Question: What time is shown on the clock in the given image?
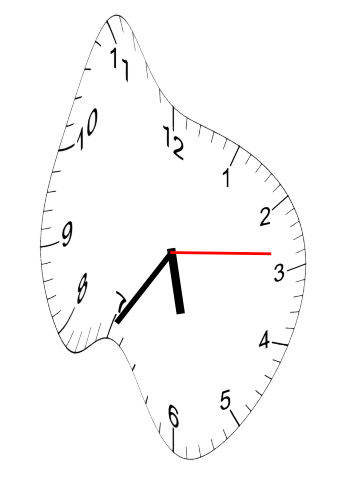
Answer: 05:35:14